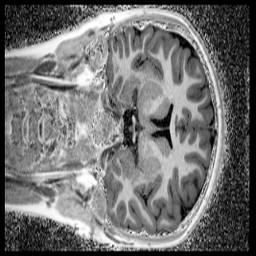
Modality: UNIT1_denoised
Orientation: coronal
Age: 13
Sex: female
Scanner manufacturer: siemens
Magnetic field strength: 3 T
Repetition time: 4 s
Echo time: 0.00299 s